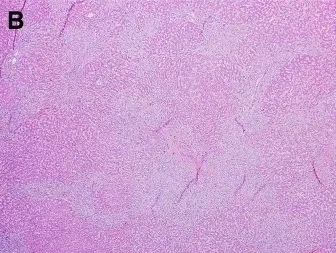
Histology. B; The explant liver showed a biliary pattern of cirrhosis with extensive ductular reaction (H&E, x40).
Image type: pathology (h&e)